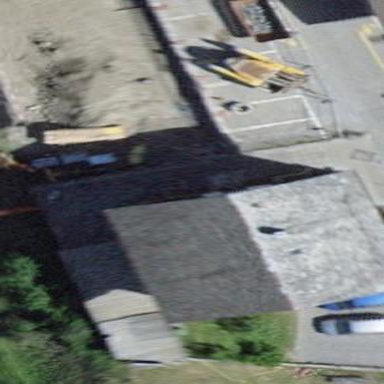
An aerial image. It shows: Detached building.